Fundus camera: zeiss
Shooting center: midpoint
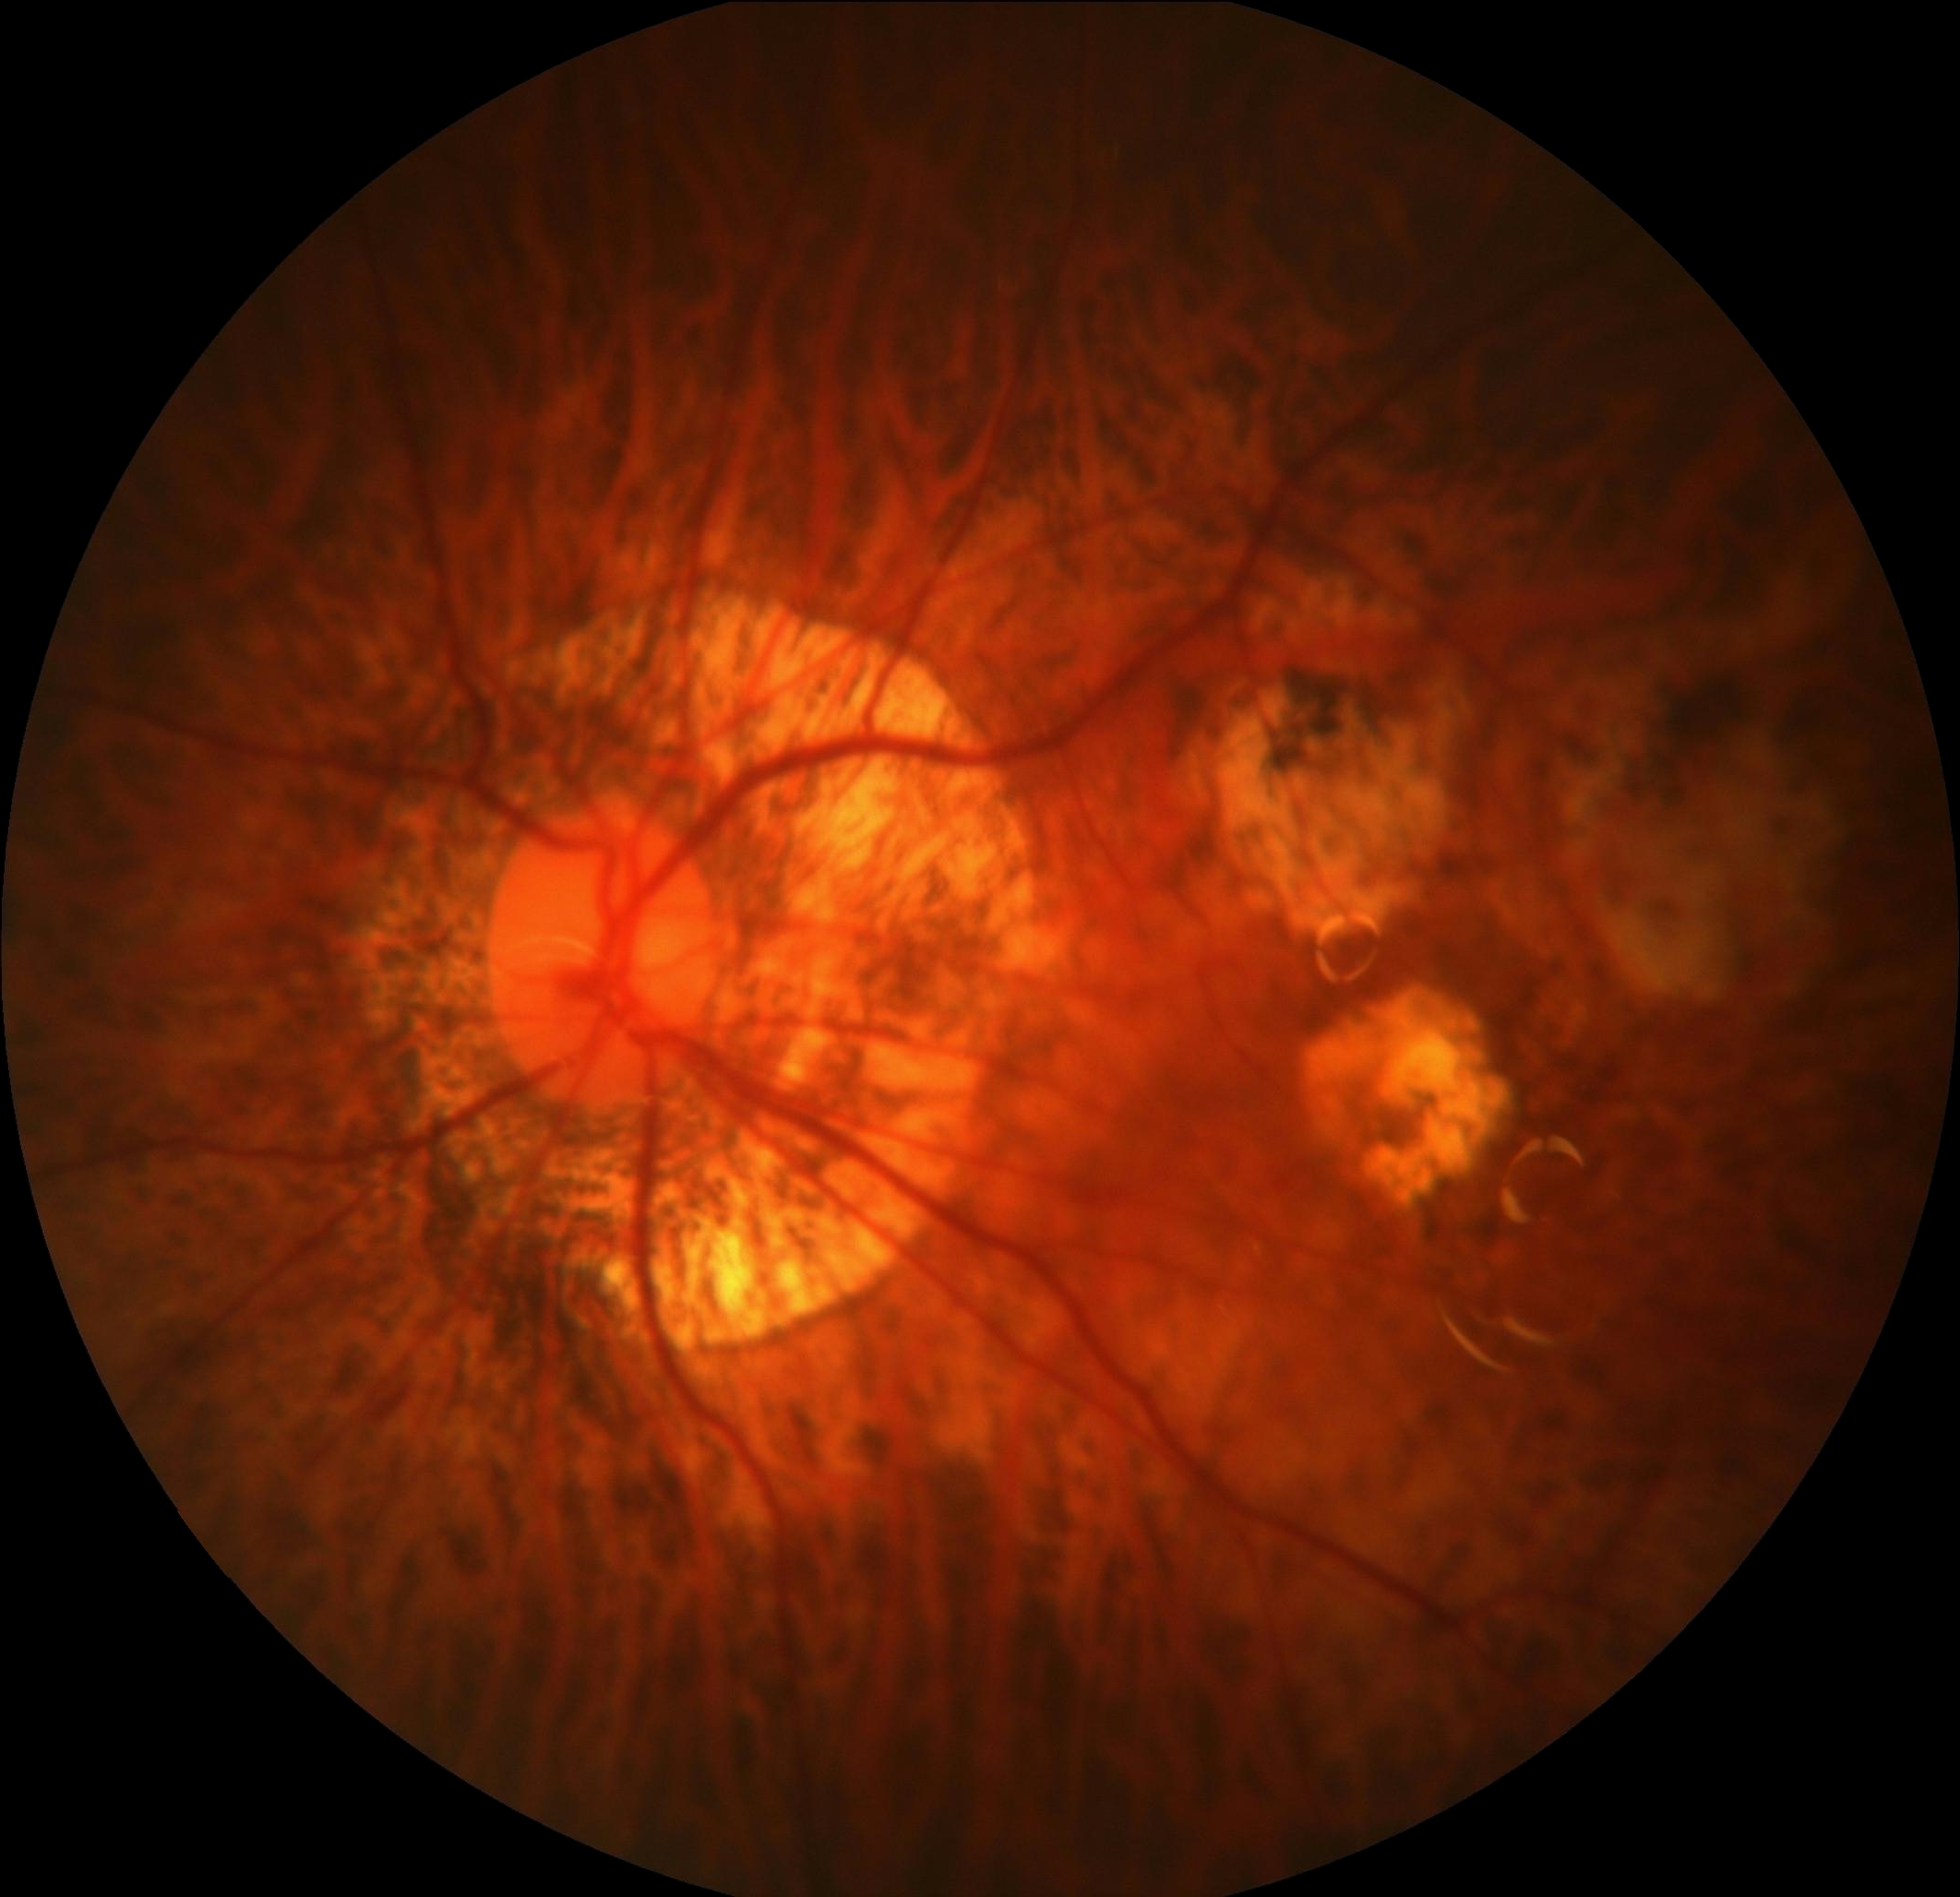
Pathologic myopia: yes
Patchy retinal atrophy: present
Retinal detachment: absent